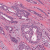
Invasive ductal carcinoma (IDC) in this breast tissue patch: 1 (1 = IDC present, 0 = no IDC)